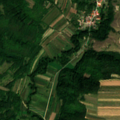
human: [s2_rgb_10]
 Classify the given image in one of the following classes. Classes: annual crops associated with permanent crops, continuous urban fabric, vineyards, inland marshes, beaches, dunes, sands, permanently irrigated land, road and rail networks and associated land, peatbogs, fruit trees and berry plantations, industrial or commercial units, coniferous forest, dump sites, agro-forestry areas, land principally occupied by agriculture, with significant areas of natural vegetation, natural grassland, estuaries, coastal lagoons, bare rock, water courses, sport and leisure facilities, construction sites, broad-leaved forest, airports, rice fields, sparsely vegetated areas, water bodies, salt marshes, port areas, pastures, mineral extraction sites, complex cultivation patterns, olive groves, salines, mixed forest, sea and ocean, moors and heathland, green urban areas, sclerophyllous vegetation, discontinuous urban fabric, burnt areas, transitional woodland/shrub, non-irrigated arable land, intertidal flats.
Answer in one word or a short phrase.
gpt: non-irrigated arable land, complex cultivation patterns, land principally occupied by agriculture, with significant areas of natural vegetation, broad-leaved forest